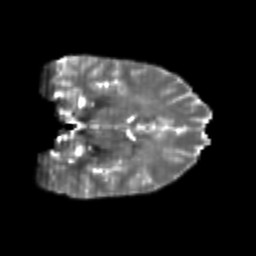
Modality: T2w
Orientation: coronal
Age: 25
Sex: female
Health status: healthy
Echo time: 0.074 s